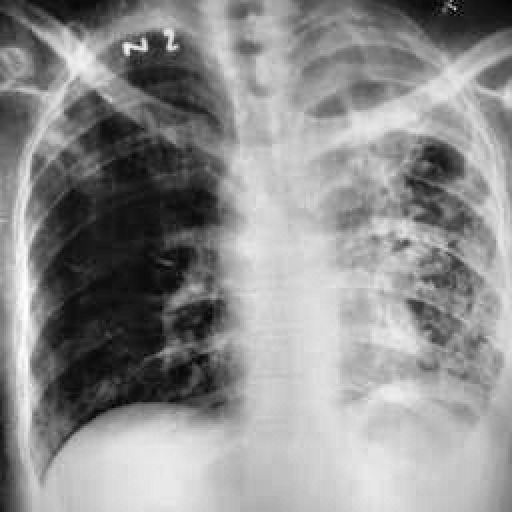
Finding: TUBERCULOSIS